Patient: sex F, age 58
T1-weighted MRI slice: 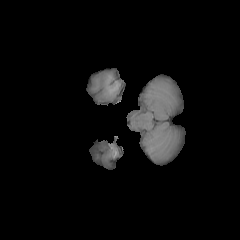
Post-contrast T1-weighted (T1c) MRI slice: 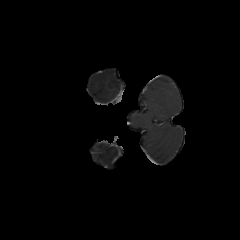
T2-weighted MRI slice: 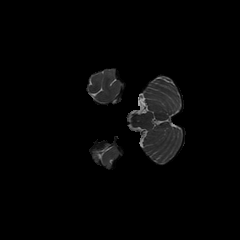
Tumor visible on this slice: no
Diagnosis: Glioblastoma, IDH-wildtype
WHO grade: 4